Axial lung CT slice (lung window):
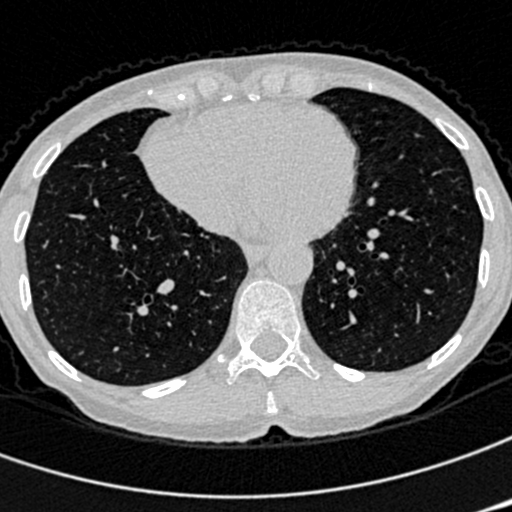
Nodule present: no